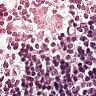
Metastatic tissue present: yes